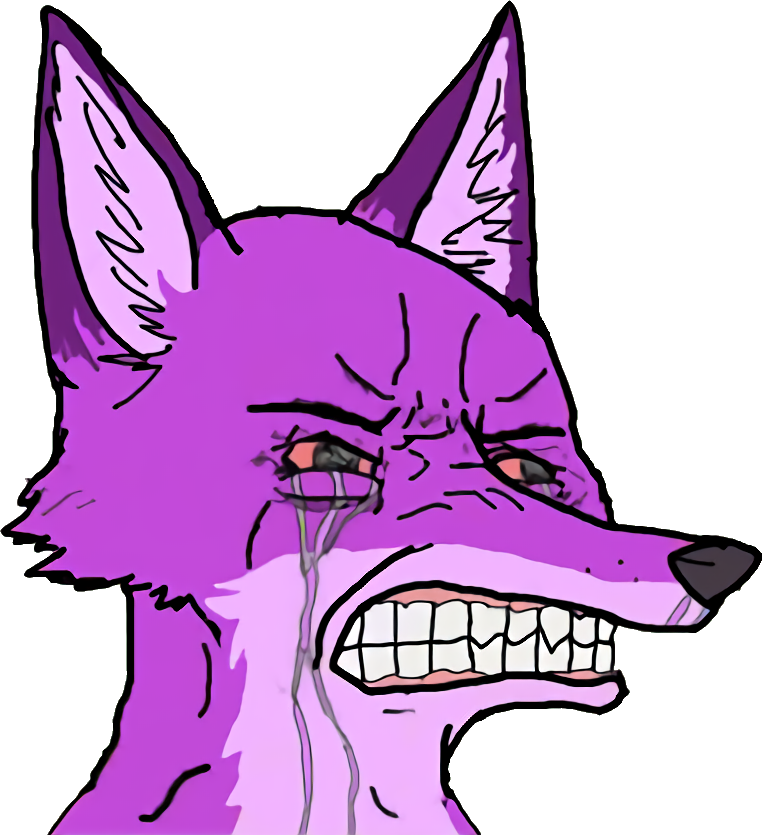
Label: 5_Animal